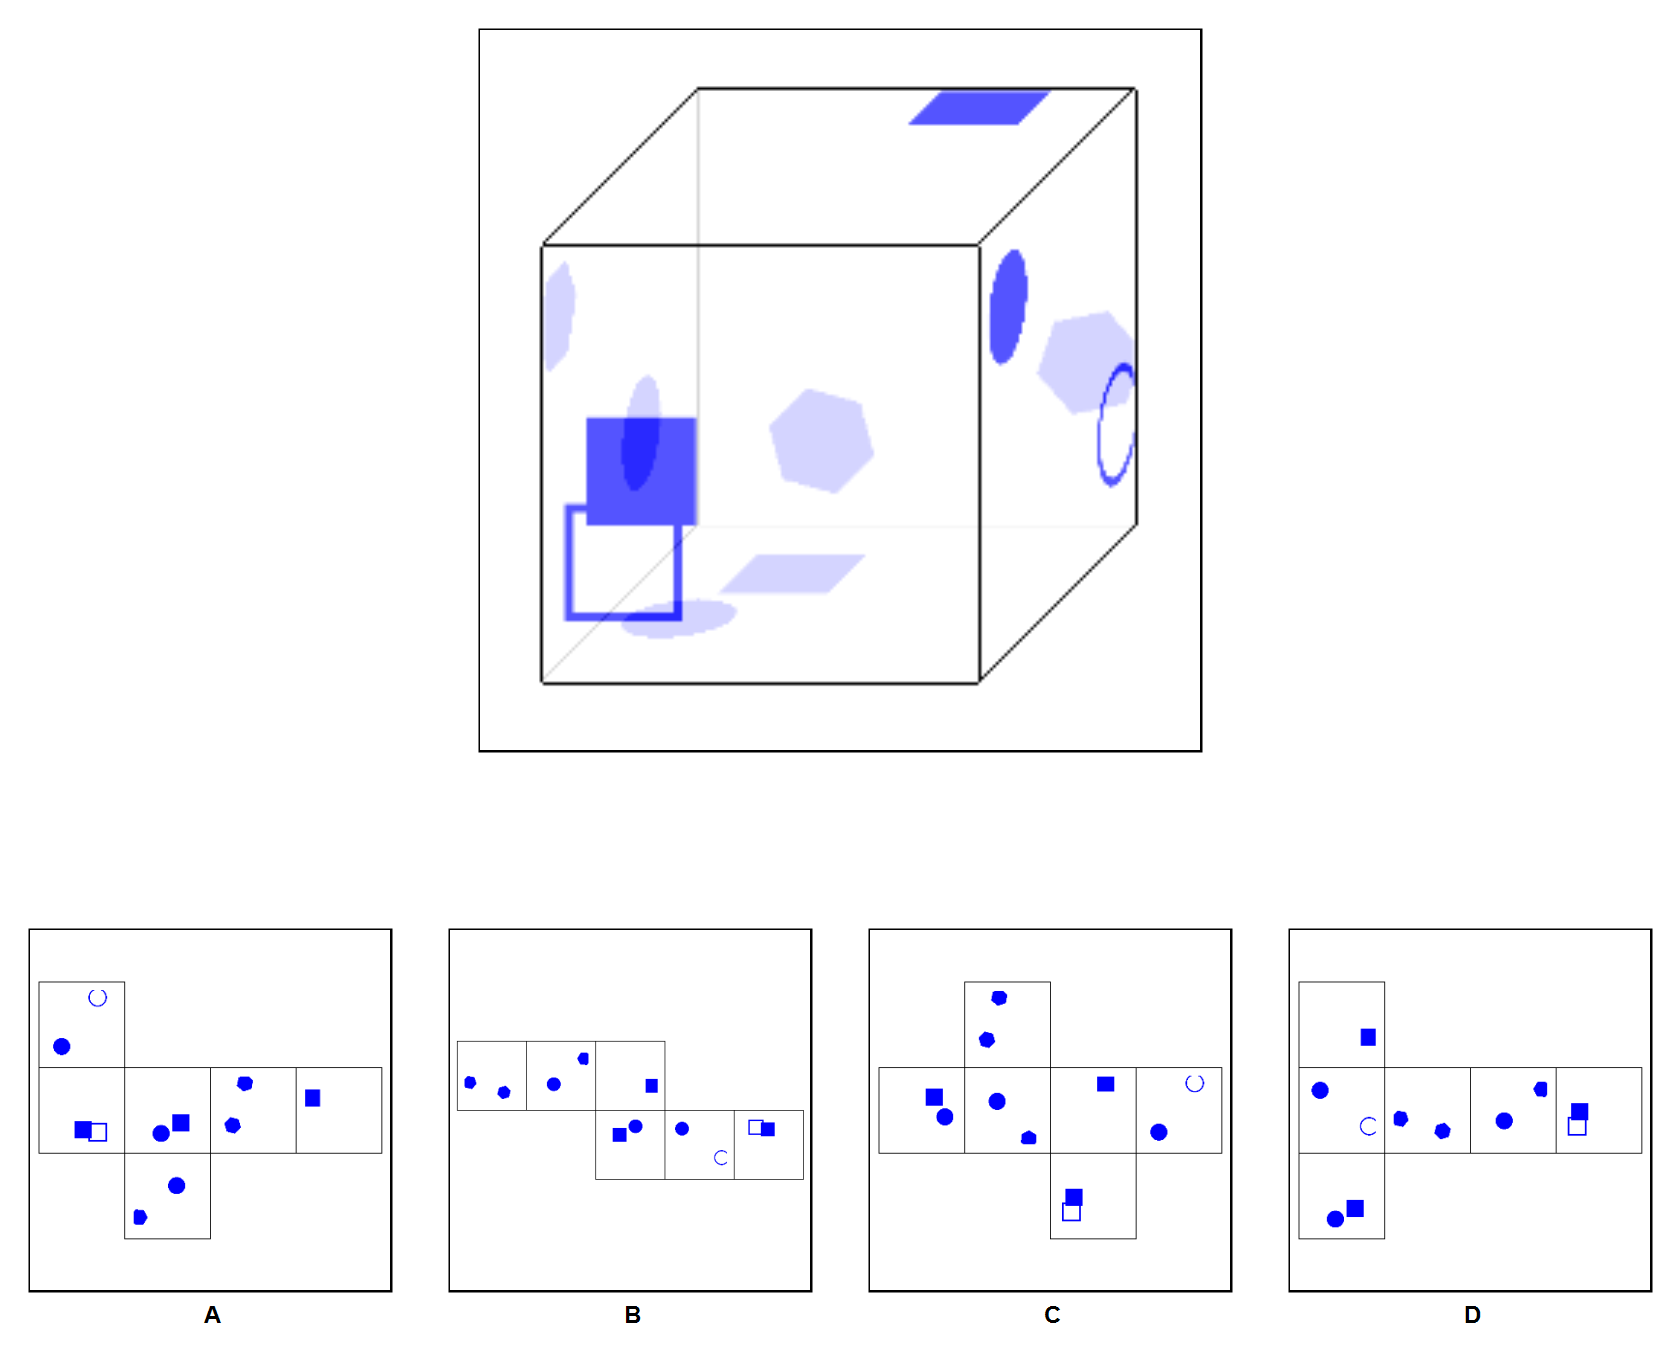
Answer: B